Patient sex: M
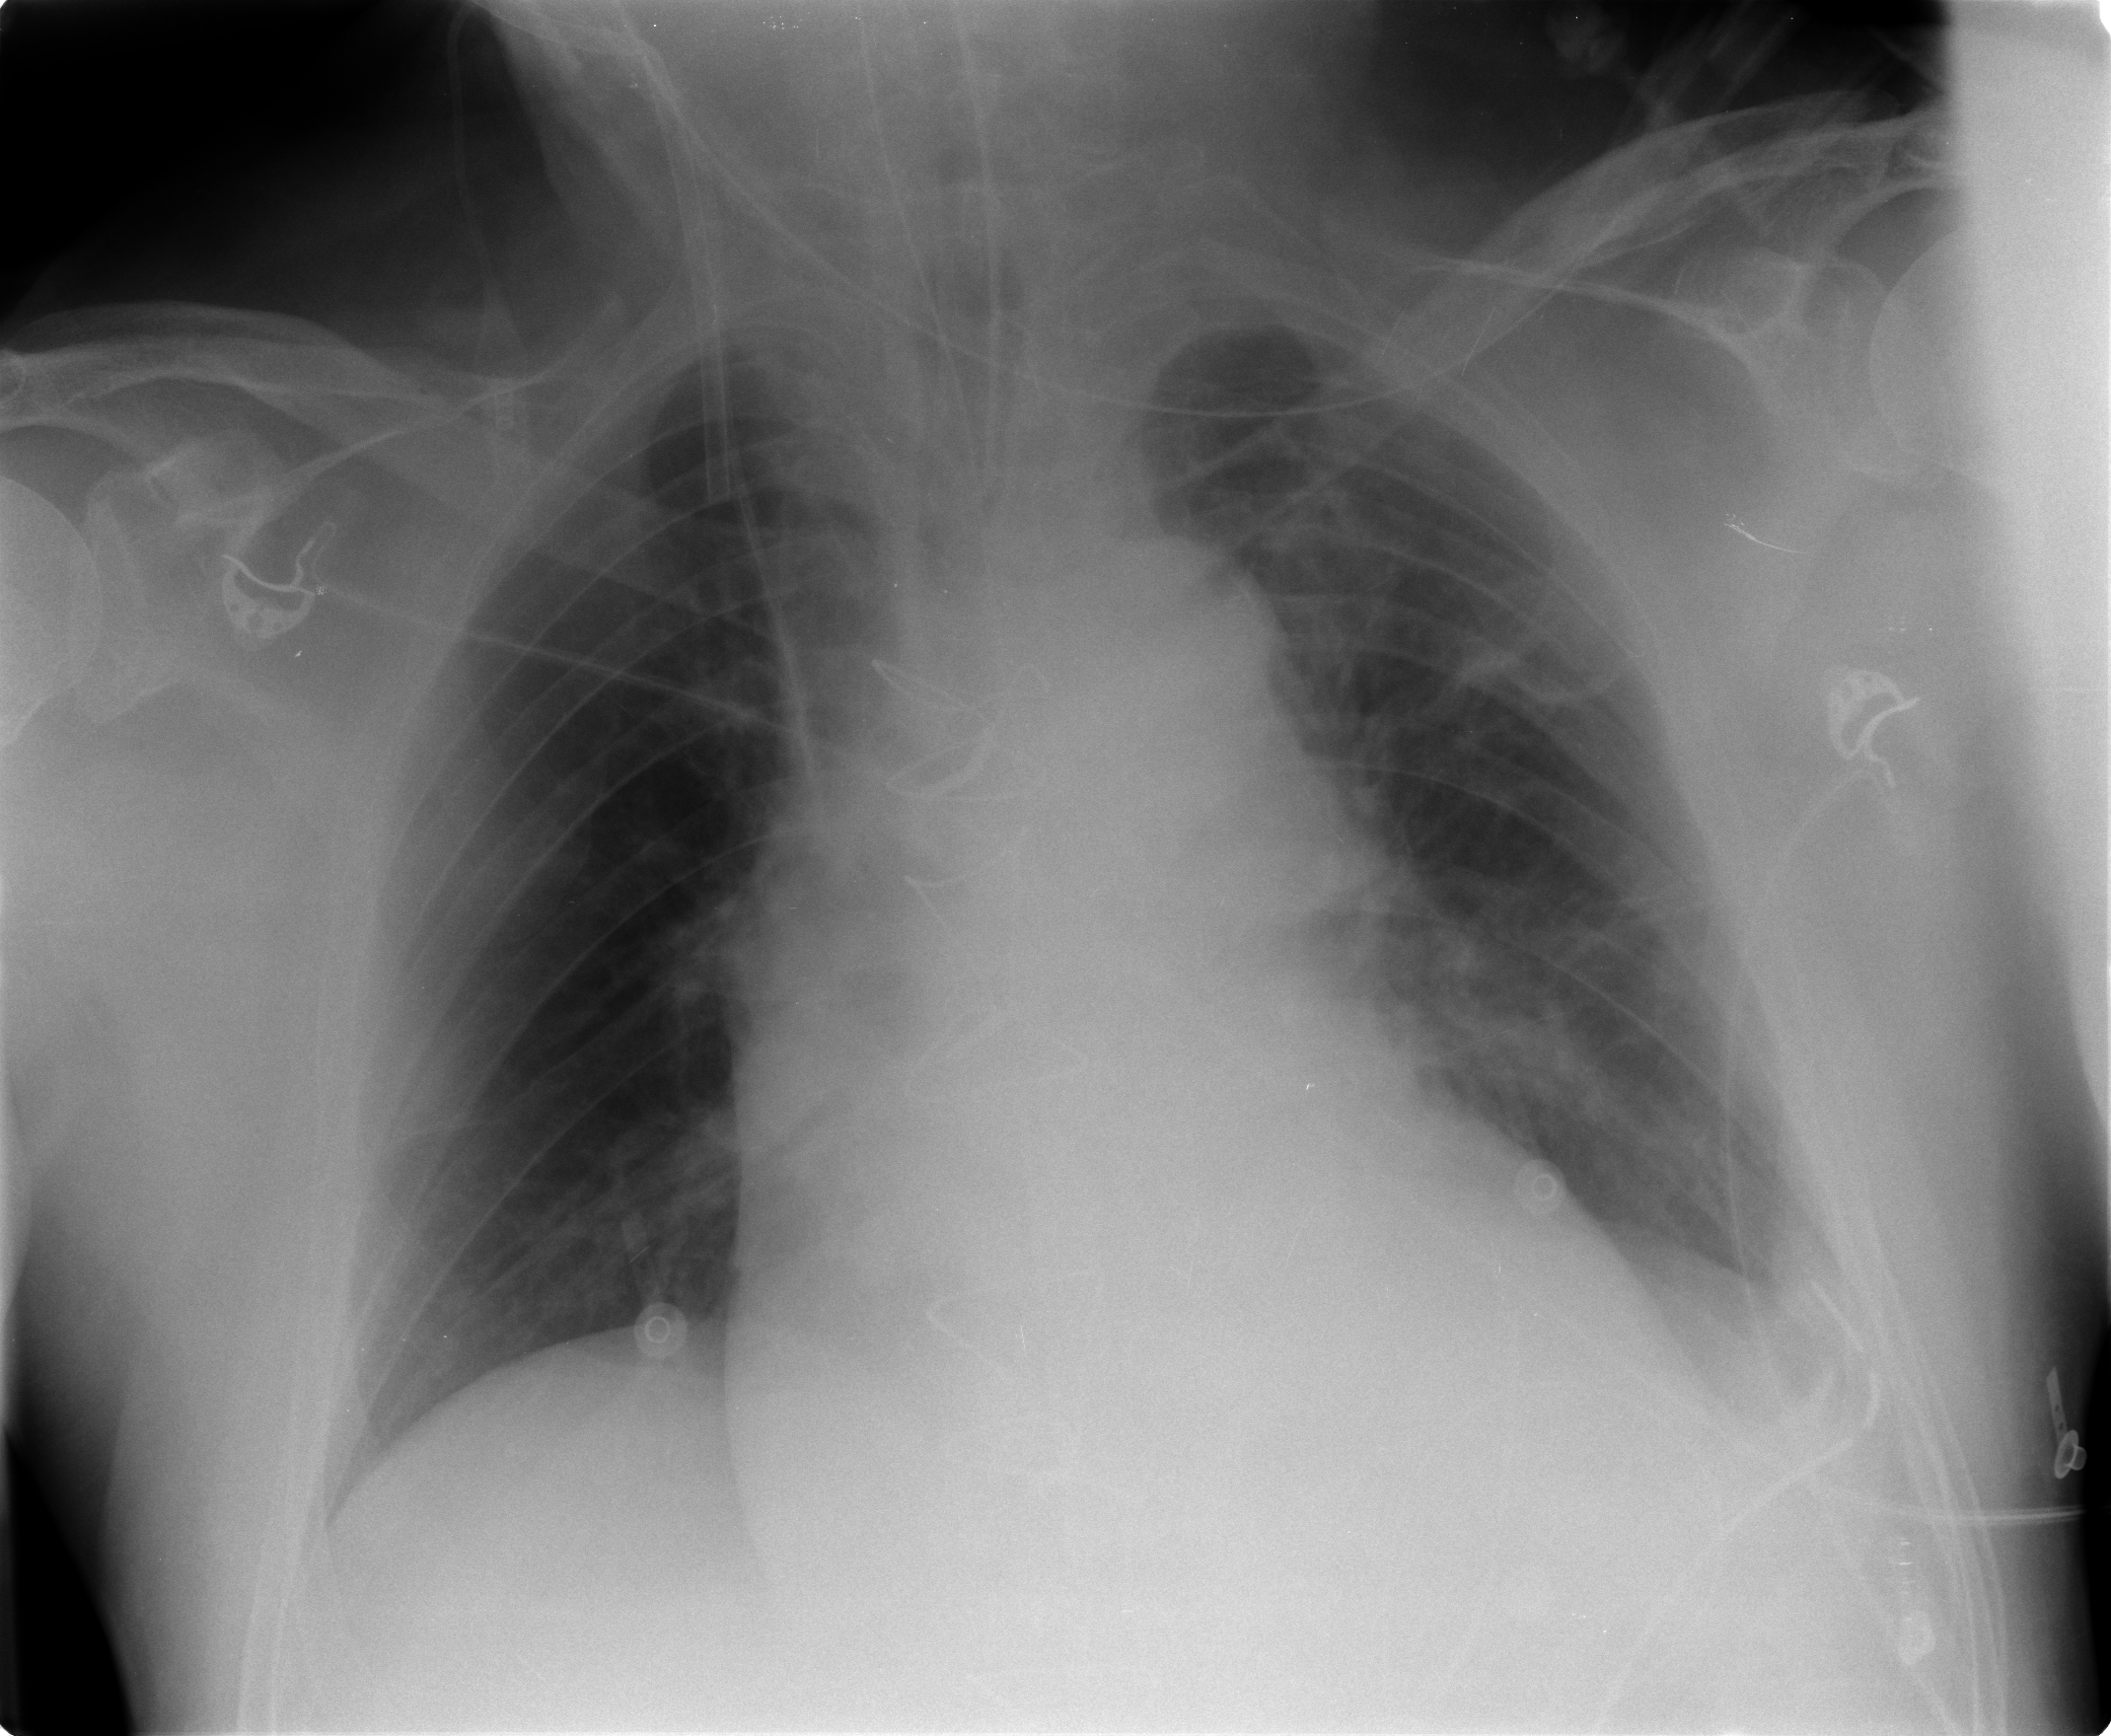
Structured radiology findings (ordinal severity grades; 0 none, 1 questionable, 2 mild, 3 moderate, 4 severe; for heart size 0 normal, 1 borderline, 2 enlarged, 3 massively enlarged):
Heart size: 2
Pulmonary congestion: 0
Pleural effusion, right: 0
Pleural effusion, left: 2
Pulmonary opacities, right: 0
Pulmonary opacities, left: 0
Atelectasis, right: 0
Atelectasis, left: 2